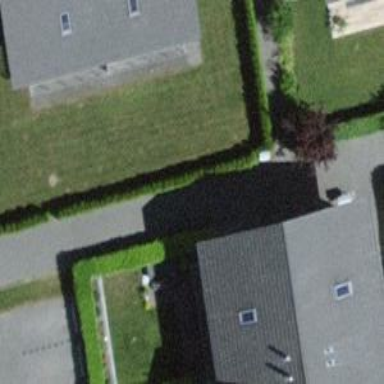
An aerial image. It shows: Gabled house with the roof oriented across.